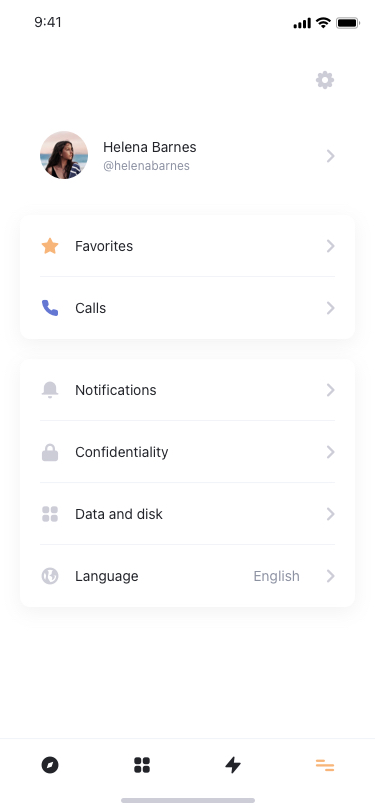
Text in this UI design:
@helenabarnes
Helena Barnes